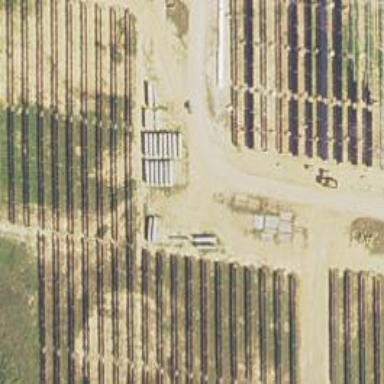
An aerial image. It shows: Solar power generator with photovoltaic panels.